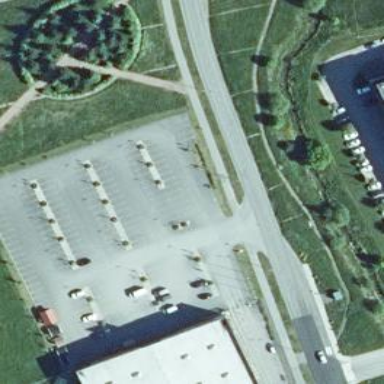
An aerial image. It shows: Parking area with surface.